Question: I can't seem to find out how to change the background horizontal (and vertical) line colors in a Line chart. Here's what I have so far:
'''
<mx:LineChart width="100%" height="100%" dataProvider="{dataSet}">
<mx:series>
<mx:LineSeries showDataEffect="{eff}" yField="x" />
</mx:series>
</mx:LineChart>
'''

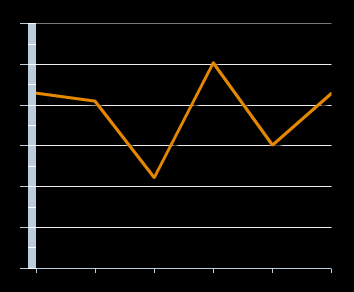
Answer: I figured it out. You define a GridLines object inside the background elements property of the chart like so:
'''
<mx:LineChart width="100%" height="100%" dataProvider="{dataSet}">
<mx:backgroundElements>
<mx:GridLines gridDirection="both"/>
</mx:backgroundElements>
</mx:LineChart>
'''
<URL>